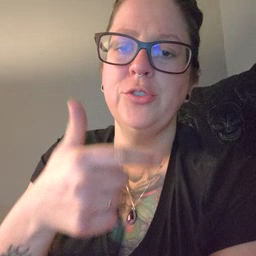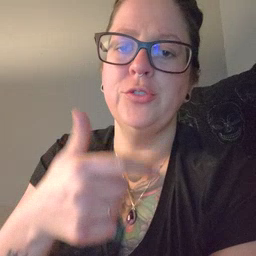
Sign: brother